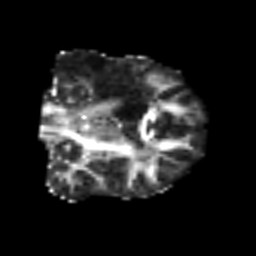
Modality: FA
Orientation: coronal
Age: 41
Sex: male
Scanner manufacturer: siemens
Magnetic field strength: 3 T
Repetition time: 6.1 s
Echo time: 0.101 s